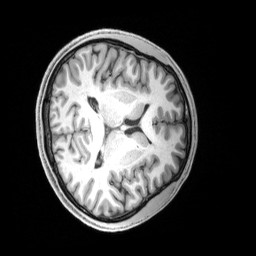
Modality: T1w
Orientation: axial
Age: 22
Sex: male
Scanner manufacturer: siemens
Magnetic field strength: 3 T
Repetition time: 2.4 s
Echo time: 0.00219 s